Question:
I got here by clicking on a 'Button' on my 'Form' in the designer, going to the Properties window, finding the Image property, and hitting the '...' button that appears to the right of the textbox.
If I open up the Properties\Resources.resx file in the designer, I see all the images in my project, yet I cannot view them in this list. I suppose I could import the images I want from a directory, but then I would have duplicates.
How can I select from images in the resource file from this dialog? How can I get them to appear? Thanks.
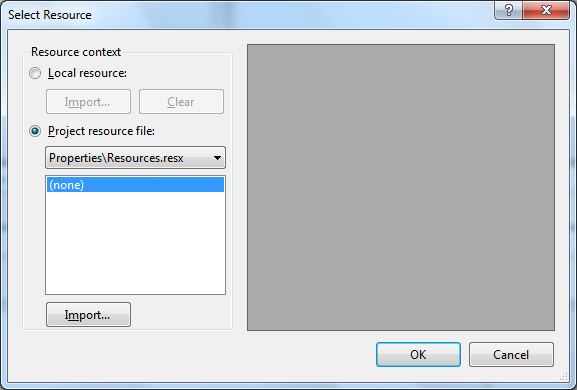
Answer: You should probably click the 'Import' button first, and than add the images. This will add them to the resource folder. You should do this from visual studio, not via the explorer